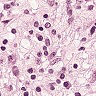
Metastatic tissue present: yes